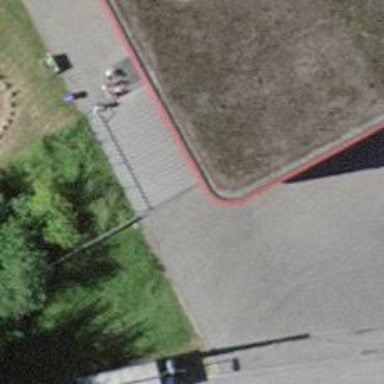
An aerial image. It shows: Set of steps on the road.